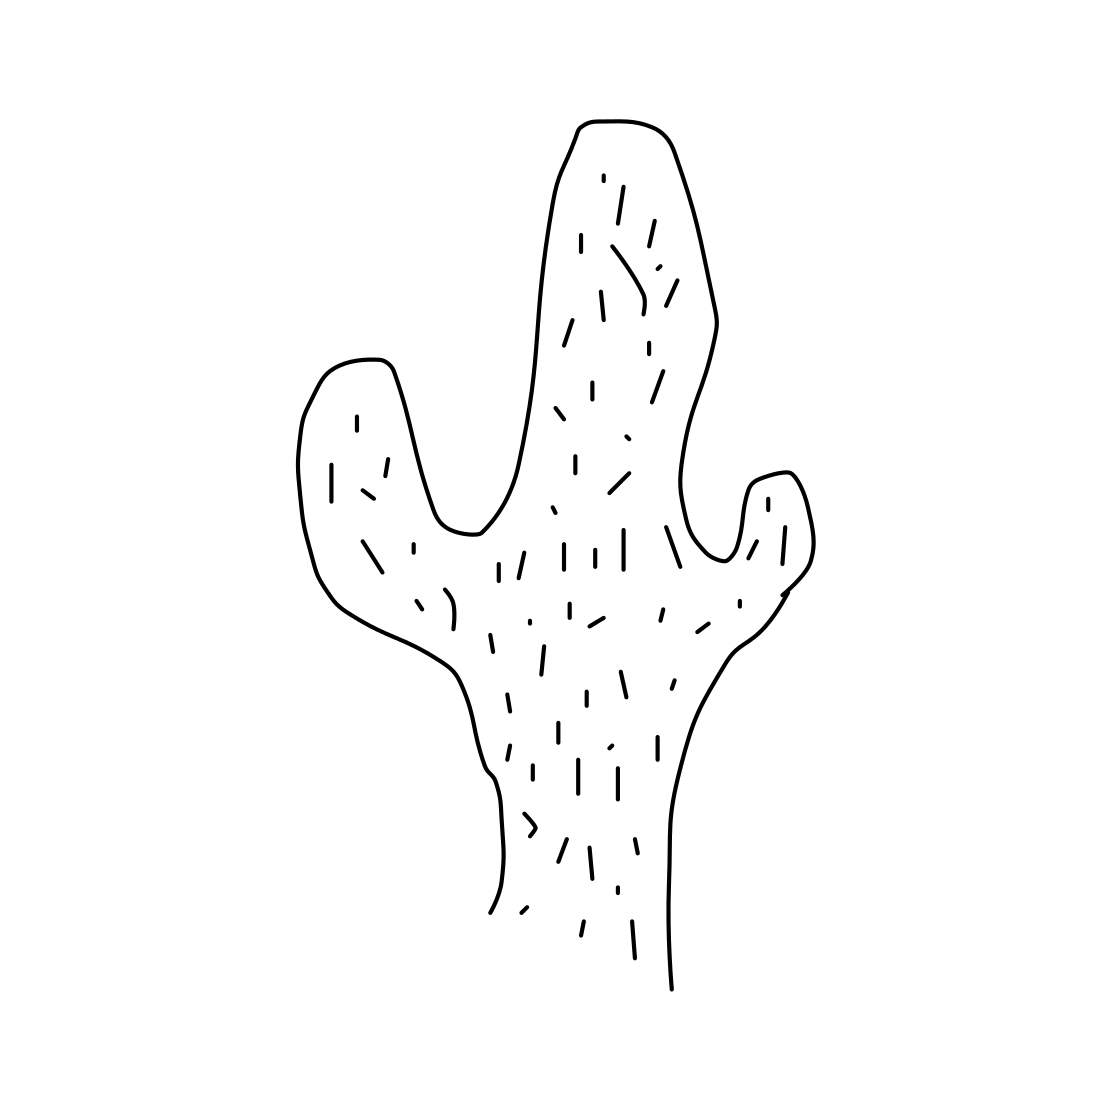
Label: cactus